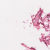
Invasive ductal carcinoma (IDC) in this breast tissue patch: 0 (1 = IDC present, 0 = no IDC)